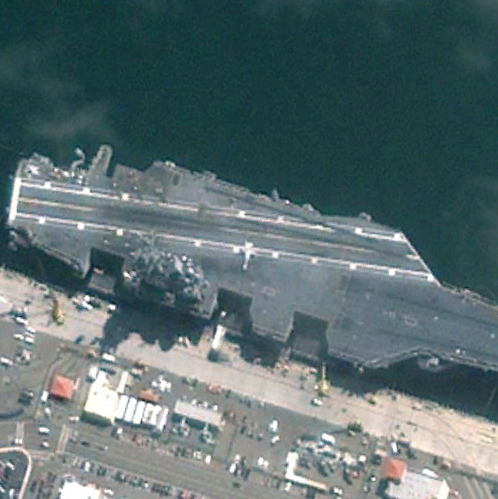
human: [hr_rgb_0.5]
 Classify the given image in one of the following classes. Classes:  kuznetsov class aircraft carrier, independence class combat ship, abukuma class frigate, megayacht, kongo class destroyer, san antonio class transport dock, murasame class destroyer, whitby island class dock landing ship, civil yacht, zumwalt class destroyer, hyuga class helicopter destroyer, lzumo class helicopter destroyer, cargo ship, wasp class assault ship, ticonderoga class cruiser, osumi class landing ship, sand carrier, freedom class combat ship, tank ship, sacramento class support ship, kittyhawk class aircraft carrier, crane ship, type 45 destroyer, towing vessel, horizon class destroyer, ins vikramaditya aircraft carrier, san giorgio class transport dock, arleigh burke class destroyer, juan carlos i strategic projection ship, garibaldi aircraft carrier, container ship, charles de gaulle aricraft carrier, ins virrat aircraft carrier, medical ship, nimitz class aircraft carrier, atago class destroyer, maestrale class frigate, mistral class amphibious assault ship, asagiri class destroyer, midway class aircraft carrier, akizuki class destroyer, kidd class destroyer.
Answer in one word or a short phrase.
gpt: Nimitz class aircraft carrier